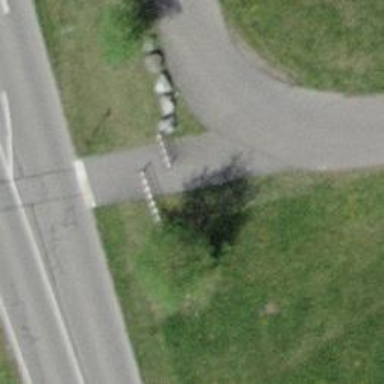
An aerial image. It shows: Cycle barrier.